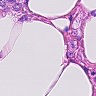
Metastatic tissue present: yes